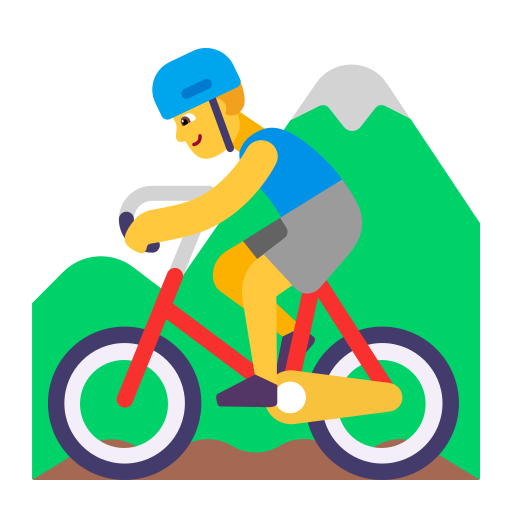
man mountain biking flat default